Chest X-ray:
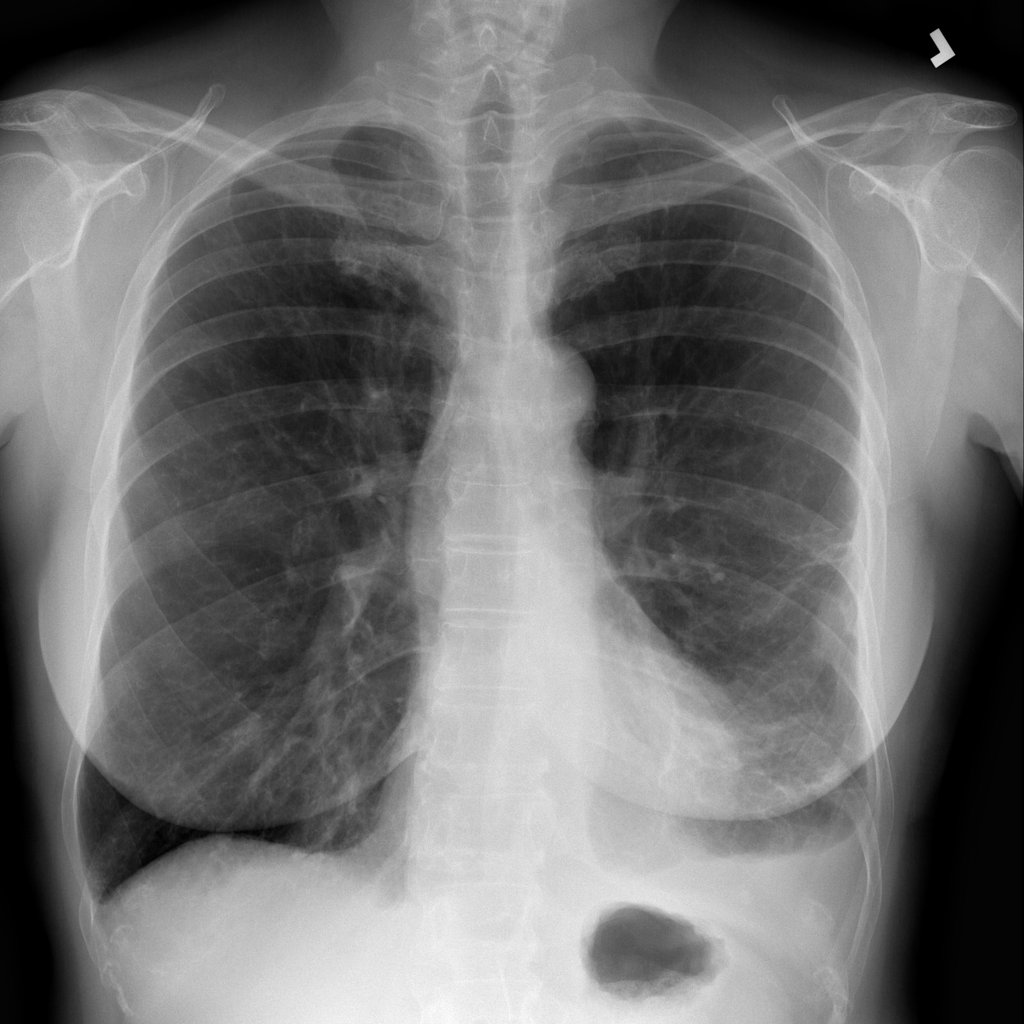
Findings: Consolidation, Effusion
No abnormal finding: no